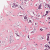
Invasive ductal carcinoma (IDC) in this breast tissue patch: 1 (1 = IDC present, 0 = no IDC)